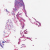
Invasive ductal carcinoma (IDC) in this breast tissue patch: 0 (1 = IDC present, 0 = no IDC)